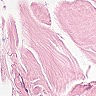
Metastatic tissue present: no